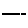
Label: line